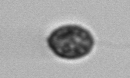
Label: Pseudochattonella_farcimen